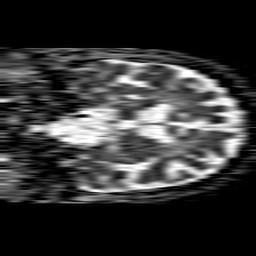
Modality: ADC
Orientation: coronal
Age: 76
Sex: male
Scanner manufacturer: philips
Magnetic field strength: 1.5 T
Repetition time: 4.6 s
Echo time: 0.08517 s